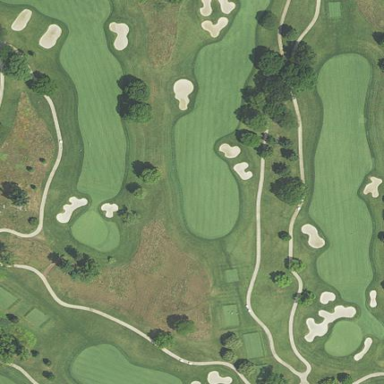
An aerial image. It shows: Area of rough grass used for golf.